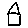
Label: house